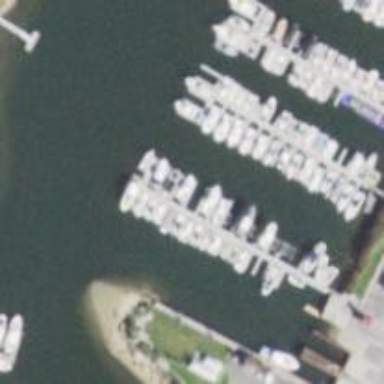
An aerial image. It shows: Pier with mooring facilities.